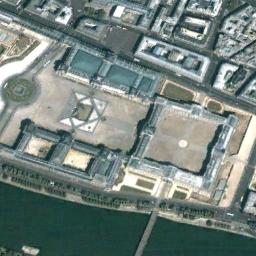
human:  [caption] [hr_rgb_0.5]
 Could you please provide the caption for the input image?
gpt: There are many buildings beside the palace .

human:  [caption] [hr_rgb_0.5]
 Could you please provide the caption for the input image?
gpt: The palace has some palaces of different sizes and open areas and the waters is also next to the palace .

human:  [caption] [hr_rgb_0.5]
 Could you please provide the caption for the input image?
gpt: The palace was built in a forest .

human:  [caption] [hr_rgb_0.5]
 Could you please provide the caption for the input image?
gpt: The palace is between some buildings and the river .

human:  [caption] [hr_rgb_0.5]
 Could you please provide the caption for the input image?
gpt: There are some white buildings and a river beside the palace .